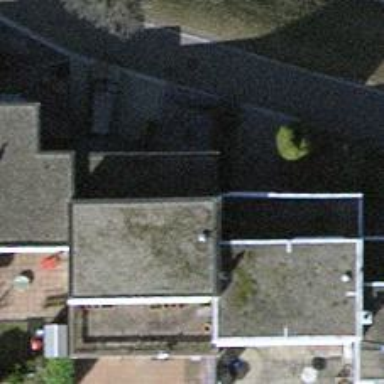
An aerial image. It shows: Terrace building.